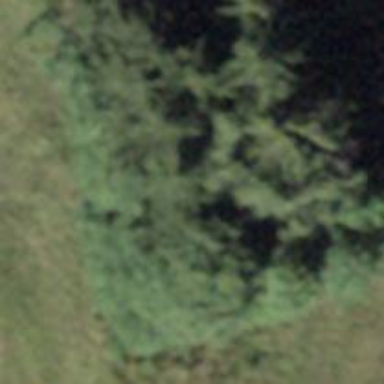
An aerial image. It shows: Row of trees in natural setting.